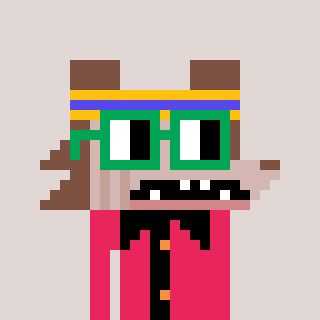
a pixel art character with square green glasses, a werewolf-shaped head and a redpinkish-colored body on a warm background